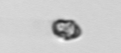
Label: Heterocapsa_rotundata